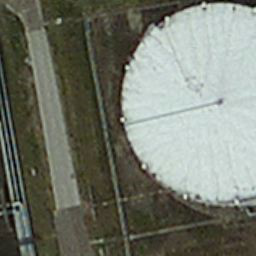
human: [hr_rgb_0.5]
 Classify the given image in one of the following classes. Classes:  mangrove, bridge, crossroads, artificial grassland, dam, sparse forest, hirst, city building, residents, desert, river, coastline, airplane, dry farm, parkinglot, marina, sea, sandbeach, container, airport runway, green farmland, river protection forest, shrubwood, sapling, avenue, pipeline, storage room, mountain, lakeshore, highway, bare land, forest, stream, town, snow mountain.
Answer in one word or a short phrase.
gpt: storage room